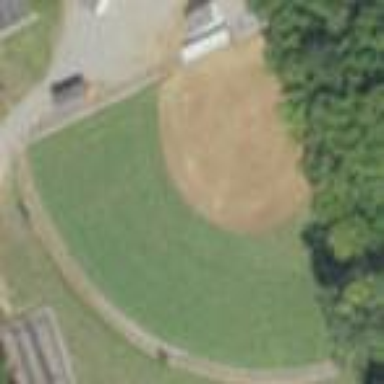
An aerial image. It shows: Baseball pitch for leisure land activities.